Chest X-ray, PA view. Patient: 57 years old, sex F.
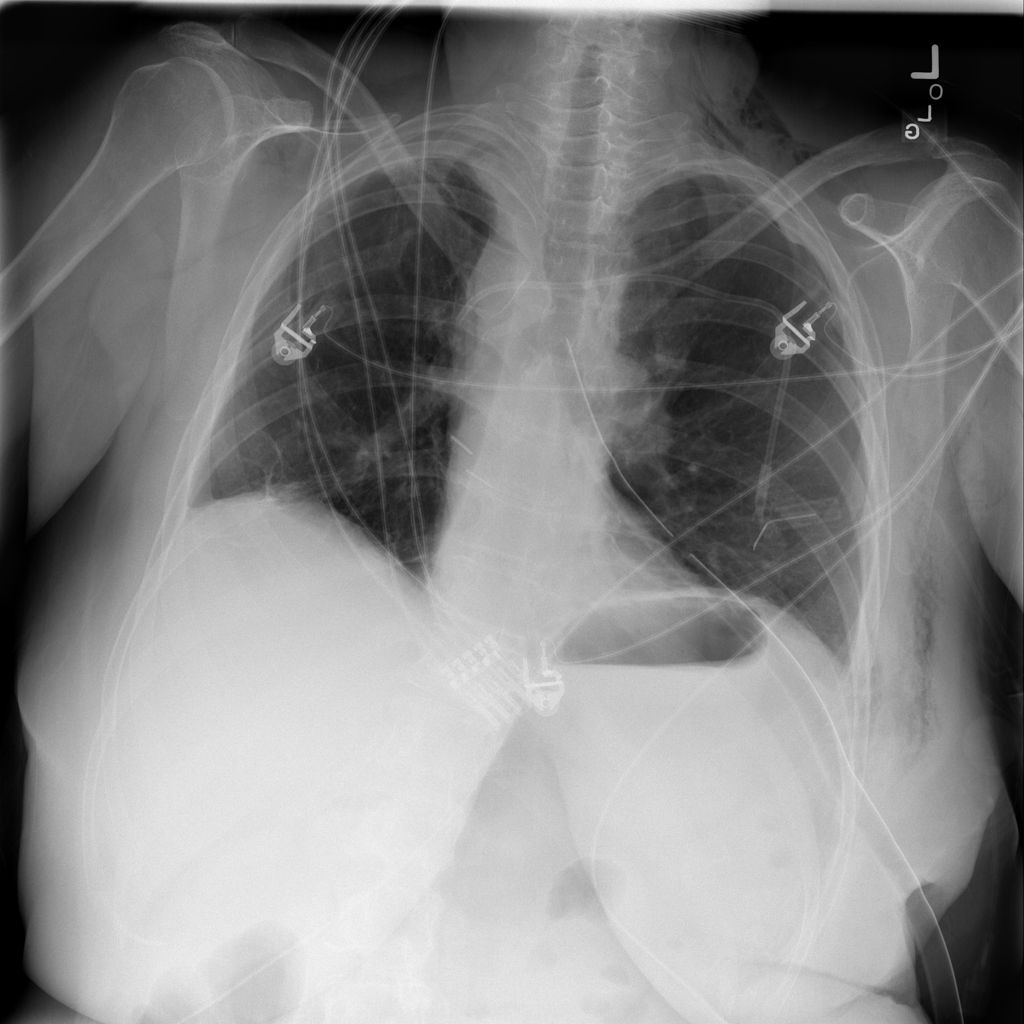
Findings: No Finding